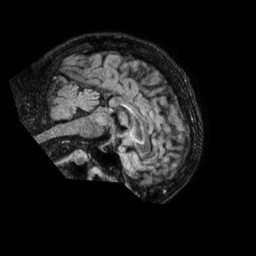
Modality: FLAIR
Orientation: sagittal
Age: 72
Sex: female
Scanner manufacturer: philips
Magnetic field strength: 1.5 T
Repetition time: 4.8 s
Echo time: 0.3477 s